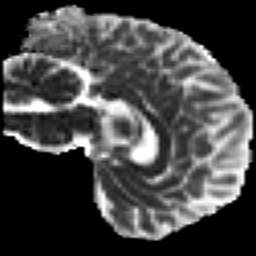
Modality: MD
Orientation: sagittal
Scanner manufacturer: siemens
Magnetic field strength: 3 T
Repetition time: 7.8 s
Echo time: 0.09 s